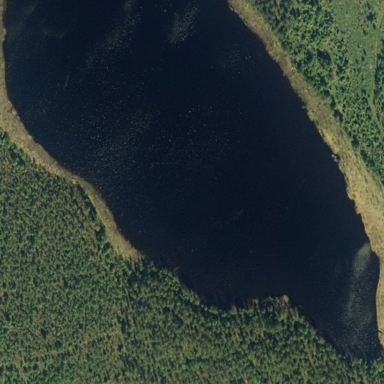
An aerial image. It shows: Serene lake.